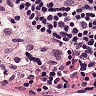
Metastatic tissue present: no